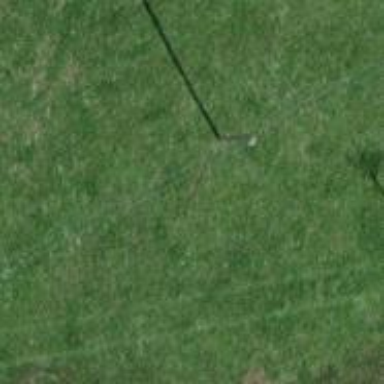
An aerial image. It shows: Power pole.